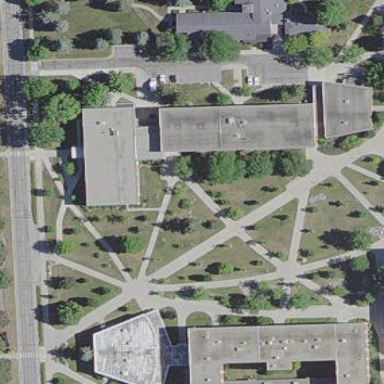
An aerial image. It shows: View of university building.